Question: I want to add 12 credits to 2 columns of a table. I want to do this every 6 months.
But there seem to be no such option in Job Schedule Properties.
Also, what should be the job statement if I want to show a log of credits and debits to the admin. Explained better at:
Having solved half the problem, here is the other half of it.
The admin should be shown a record of the credit and debit of leaves taking place in each user account, like a log. How do I show this in a gridview or table or any way?
Example, when admin logs in and selects an employee name to view their leave balance-sheet, it should look something like below

Now, the admin should be able to add leaves when an employee cashes his leaves,by clicking on the Credit Leaves button. ALSO, yearly log should be displayed and on changing year, that year's log should be displayed.
Please give me some idea about what should be the steps for this server agent job.
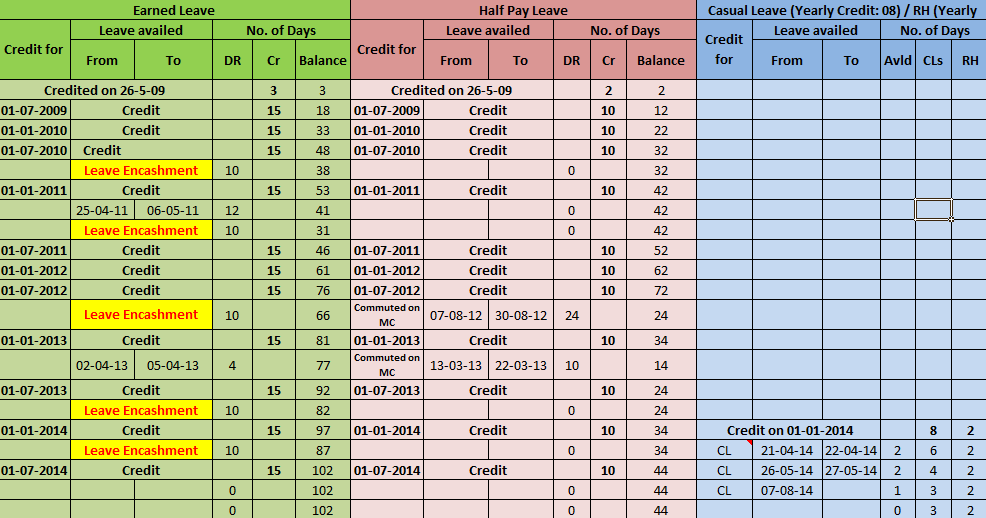
Answer: On the first day of every 6 months starting from January: